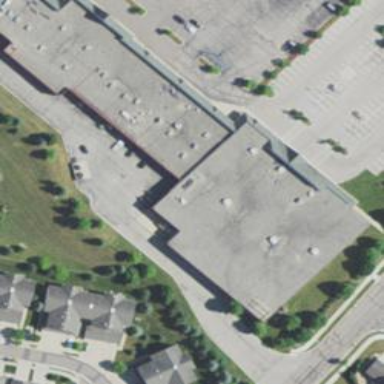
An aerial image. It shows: Building.